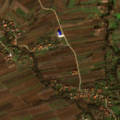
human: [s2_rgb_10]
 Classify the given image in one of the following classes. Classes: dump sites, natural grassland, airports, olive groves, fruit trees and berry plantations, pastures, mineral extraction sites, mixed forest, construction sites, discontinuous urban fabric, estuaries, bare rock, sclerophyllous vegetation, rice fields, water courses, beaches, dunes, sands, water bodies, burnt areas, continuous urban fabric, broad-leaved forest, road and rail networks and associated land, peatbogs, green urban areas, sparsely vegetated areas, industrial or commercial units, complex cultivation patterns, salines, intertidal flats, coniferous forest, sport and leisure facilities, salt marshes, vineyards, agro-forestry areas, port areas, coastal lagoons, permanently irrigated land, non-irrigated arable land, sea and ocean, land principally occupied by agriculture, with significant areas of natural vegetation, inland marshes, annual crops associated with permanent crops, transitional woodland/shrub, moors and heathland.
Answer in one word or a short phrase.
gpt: complex cultivation patterns, land principally occupied by agriculture, with significant areas of natural vegetation